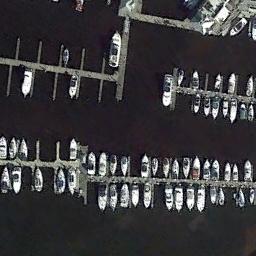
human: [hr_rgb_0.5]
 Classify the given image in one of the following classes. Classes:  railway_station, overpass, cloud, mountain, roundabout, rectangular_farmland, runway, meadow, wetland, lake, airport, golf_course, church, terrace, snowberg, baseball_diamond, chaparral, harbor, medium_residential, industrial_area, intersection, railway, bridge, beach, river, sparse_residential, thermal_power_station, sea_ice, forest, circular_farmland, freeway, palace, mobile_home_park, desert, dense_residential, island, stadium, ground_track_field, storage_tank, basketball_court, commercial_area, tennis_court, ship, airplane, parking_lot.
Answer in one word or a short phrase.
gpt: harbor